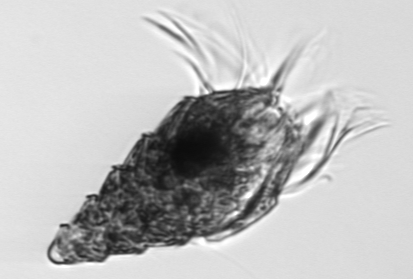
Label: Laboea_strobila